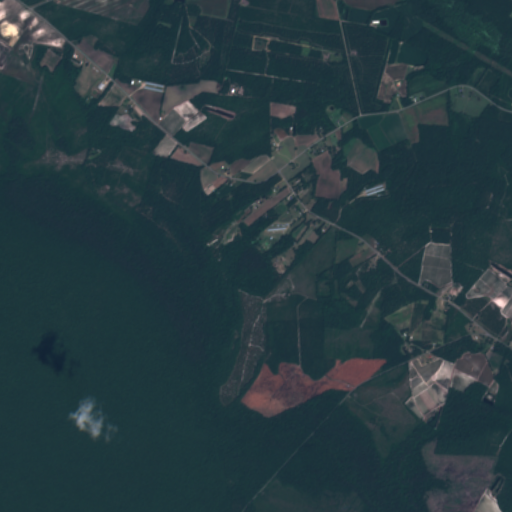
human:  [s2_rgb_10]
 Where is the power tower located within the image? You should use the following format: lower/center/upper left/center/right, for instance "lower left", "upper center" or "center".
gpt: The power tower is located in the upper right of the image.
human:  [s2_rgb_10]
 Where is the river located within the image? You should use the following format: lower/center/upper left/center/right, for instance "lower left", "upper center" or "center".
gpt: The river is located in the upper right of the image.
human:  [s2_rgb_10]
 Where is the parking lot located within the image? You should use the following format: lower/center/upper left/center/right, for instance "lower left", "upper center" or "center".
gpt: There is no parking lot in the image.